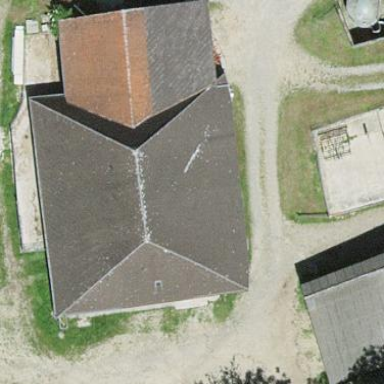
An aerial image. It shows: Barn.